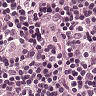
Metastatic tissue present: yes